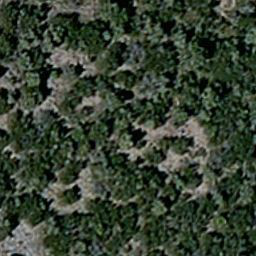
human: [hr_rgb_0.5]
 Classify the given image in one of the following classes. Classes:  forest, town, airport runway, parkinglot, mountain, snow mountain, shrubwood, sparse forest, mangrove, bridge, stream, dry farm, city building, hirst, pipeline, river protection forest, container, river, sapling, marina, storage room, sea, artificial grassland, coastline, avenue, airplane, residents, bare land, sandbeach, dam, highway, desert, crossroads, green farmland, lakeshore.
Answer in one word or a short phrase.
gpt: sparse forest